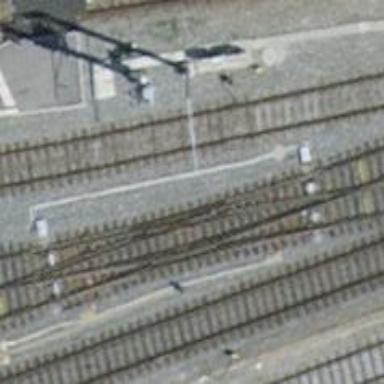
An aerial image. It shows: Railway switch.